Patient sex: M
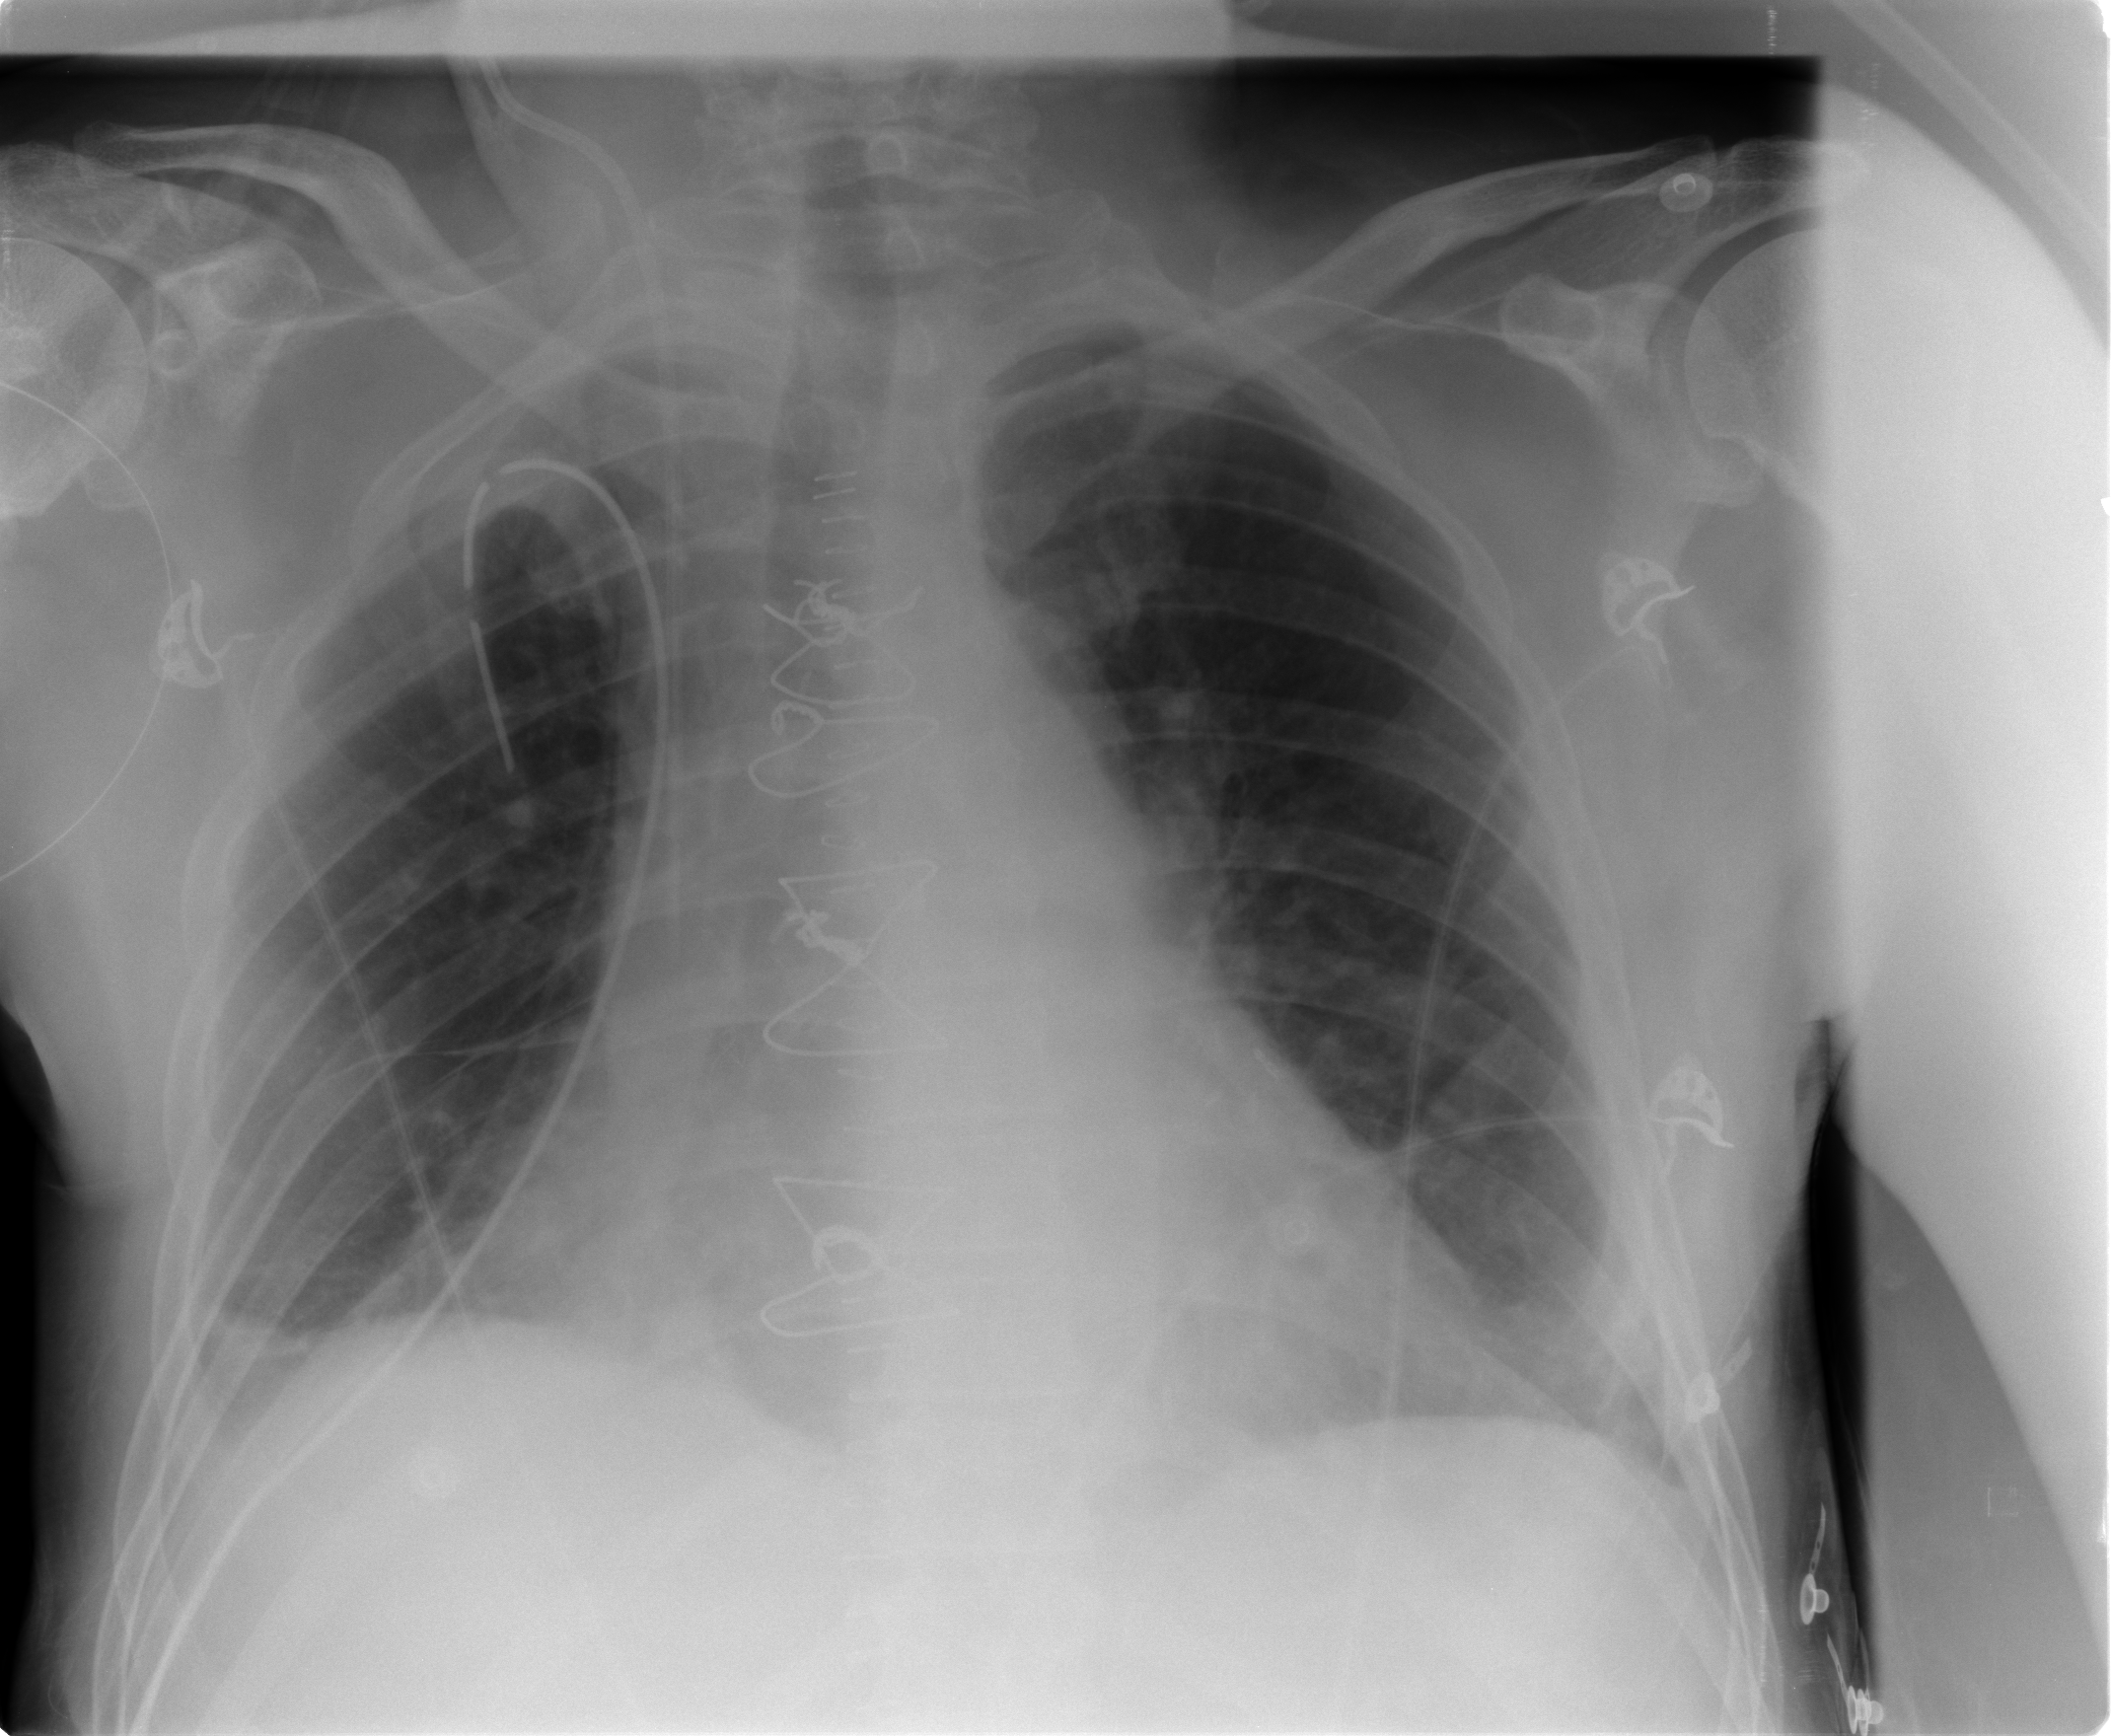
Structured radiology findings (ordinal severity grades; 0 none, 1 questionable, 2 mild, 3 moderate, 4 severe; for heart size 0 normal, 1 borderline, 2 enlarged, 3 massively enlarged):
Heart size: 2
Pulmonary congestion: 1
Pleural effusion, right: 2
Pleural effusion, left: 0
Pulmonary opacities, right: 0
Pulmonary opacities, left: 0
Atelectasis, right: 2
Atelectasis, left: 2